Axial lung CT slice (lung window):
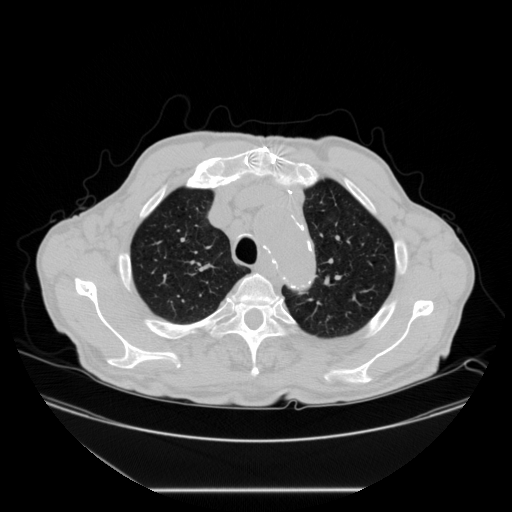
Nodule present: no